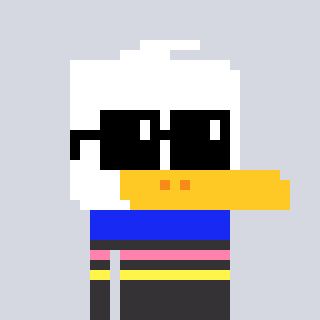
a pixel art character with square black sunglasses, a duck-shaped head and a grayscale-colored body on a cool background